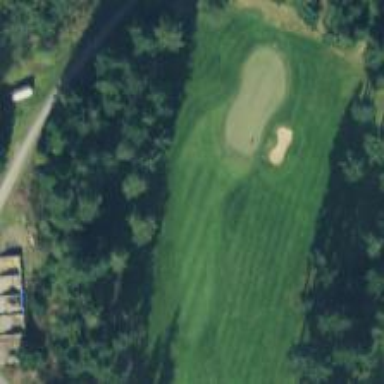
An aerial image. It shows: View of golf hole.